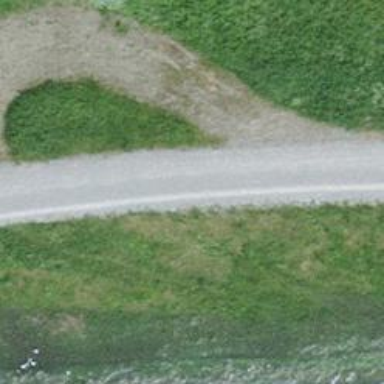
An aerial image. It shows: Unpaved track with grade2 quality type.